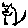
Label: cat